Question: I am learning GWT
In in first row of flexTable i have added combobox, combobox , text box , AddButton , Remove button.
On click event of addButton 2 row is added to the flexTable withe same component as first.
( combobox, combobox , text box , AddButton , Remove button.)
ans so on.
now what i have to do is to write a code for removing the row on the click event of removeButton

when click on any add button the similar row is added.
now what i want is when i click removebutton same row show be deleted
How to do that.
---
Edited
'''
public class AdvancePropertySearch extends Composite{
// initialization
public AdvancePropertySearch() {
initWidget(getFlexTable());
}
private FlexTable getFlexTable() {
if (flexTable == null) {
flexTable = new FlexTable();
flexTable.setWidth("1033px");
flexTable.setHeight("100%");
flexTable.setWidget(0, 0, getPropertyList());
flexTable.setWidget(0, 1, getConditionList());
flexTable.setWidget(0, 2, getKeyWord());
flexTable.setWidget(0, 3, getAddbutton());
flexTable.setWidget(0, 4, getRemove());
}
return flexTable;
}
private ListBox getPropertyList() {
propertyList = new ListBox();
propertyList.setWidth("297px");
return propertyList;
}
private ListBox getConditionList() {
conditionList = new ListBox();
conditionList.setWidth("311px");
return conditionList;
}
private TextBox getKeyWord() {
keyWord = new TextBox();
return keyWord;
}
private Button getAddbutton() {
addbutton = new Button("");
addbutton.addClickHandler(new ClickHandler() {
public void onClick(ClickEvent event) {
int i = flexTable.getRowCount();
flexTable.setWidget(i, 0, getPropertyList());
flexTable.setWidget(i, 1, getConditionList());
flexTable.setWidget(i, 2, getKeyWord());
flexTable.setWidget(i, 3, getAddbutton());
flexTable.setWidget(i, 4, getRemove());
remove.setStyleName("cmis-Button-removeOn");
}
});
addbutton.setSize("25px", "25px");
addbutton.setStyleName("cmis-Button-Add");
return addbutton;
}
private Button getRemove() {
remove = new Button("");
remove.addClickHandler(new ClickHandler() {
public void onClick(ClickEvent event) {
TableRowElement tablerow = findNearestParentRow(remove.getElement());
flexTable.removeRow(tablerow.getRowIndex());
}
});
remove.setSize("25px", "25px");
remove.setStyleName("cmis-Button-removeOff");
return remove;
}
'''
'''
com.google.gwt.event.shared.UmbrellaException: One or more exceptions caught, see full set in UmbrellaException#getCauses
at com.google.gwt.event.shared.HandlerManager.fireEvent(HandlerManager.java:129)
at com.google.gwt.user.client.ui.Widget.fireEvent(Widget.java:129)
at com.google.gwt.event.dom.client.DomEvent.fireNativeEvent(DomEvent.java:116)
at com.google.gwt.user.client.ui.Widget.onBrowserEvent(Widget.java:177)
at com.google.gwt.user.client.DOM.dispatchEventImpl(DOM.java:1351)
at com.google.gwt.user.client.DOM.dispatchEvent(DOM.java:1307)
at sun.reflect.GeneratedMethodAccessor49.invoke(Unknown Source)
at sun.reflect.DelegatingMethodAccessorImpl.invoke(DelegatingMethodAccessorImpl.java:25)
at java.lang.reflect.Method.invoke(Method.java:597)
at com.google.gwt.dev.shell.MethodAdaptor.invoke(MethodAdaptor.java:103)
at com.google.gwt.dev.shell.MethodDispatch.invoke(MethodDispatch.java:71)
at com.google.gwt.dev.shell.OophmSessionHandler.invoke(OophmSessionHandler.java:172)
at com.google.gwt.dev.shell.BrowserChannelServer.reactToMessagesWhileWaitingForReturn(BrowserChannelServer.java:337)
at com.google.gwt.dev.shell.BrowserChannelServer.invokeJavascript(BrowserChannelServer.java:218)
at com.google.gwt.dev.shell.ModuleSpaceOOPHM.doInvoke(ModuleSpaceOOPHM.java:136)
at com.google.gwt.dev.shell.ModuleSpace.invokeNative(ModuleSpace.java:561)
at com.google.gwt.dev.shell.ModuleSpace.invokeNativeObject(ModuleSpace.java:269)
at com.google.gwt.dev.shell.JavaScriptHost.invokeNativeObject(JavaScriptHost.java:91)
at com.google.gwt.core.client.impl.Impl.apply(Impl.java)
at com.google.gwt.core.client.impl.Impl.entry0(Impl.java:213)
at sun.reflect.GeneratedMethodAccessor24.invoke(Unknown Source)
at sun.reflect.DelegatingMethodAccessorImpl.invoke(DelegatingMethodAccessorImpl.java:25)
at java.lang.reflect.Method.invoke(Method.java:597)
at com.google.gwt.dev.shell.MethodAdaptor.invoke(MethodAdaptor.java:103)
at com.google.gwt.dev.shell.MethodDispatch.invoke(MethodDispatch.java:71)
at com.google.gwt.dev.shell.OophmSessionHandler.invoke(OophmSessionHandler.java:172)
at com.google.gwt.dev.shell.BrowserChannelServer.reactToMessages(BrowserChannelServer.java:292)
at com.google.gwt.dev.shell.BrowserChannelServer.processConnection(BrowserChannelServer.java:546)
at com.google.gwt.dev.shell.BrowserChannelServer.run(BrowserChannelServer.java:363)
at java.lang.Thread.run(Thread.java:662)
Caused by: com.google.gwt.dev.shell.HostedModeException: Something other than a short was returned from JSNI method '@com.google.gwt.dom.client.Node::getNodeType()': JS value of type undefined, expected short
at com.google.gwt.dev.shell.JsValueGlue.getIntRange(JsValueGlue.java:266)
at com.google.gwt.dev.shell.JsValueGlue.get(JsValueGlue.java:154)
at com.google.gwt.dev.shell.ModuleSpace.invokeNativeShort(ModuleSpace.java:279)
at com.google.gwt.dev.shell.JavaScriptHost.invokeNativeShort(JavaScriptHost.java:99)
at com.google.gwt.dom.client.Node$.getNodeType$(Node.java)
at com.client.GUI.AdvancePropertySearch.findNearestParentNodeByType(AdvancePropertySearch.java:136)
at com.client.GUI.AdvancePropertySearch.findNearestParentRow(AdvancePropertySearch.java:104)
at com.client.GUI.AdvancePropertySearch$2.onClick(AdvancePropertySearch.java:90)
at com.google.gwt.event.dom.client.ClickEvent.dispatch(ClickEvent.java:54)
at com.google.gwt.event.dom.client.ClickEvent.dispatch(ClickEvent.java:1)
at com.google.gwt.event.shared.GwtEvent.dispatch(GwtEvent.java:1)
at com.google.web.bindery.event.shared.EventBus.dispatchEvent(EventBus.java:40)
at com.google.web.bindery.event.shared.SimpleEventBus.doFire(SimpleEventBus.java:193)
at com.google.web.bindery.event.shared.SimpleEventBus.fireEvent(SimpleEventBus.java:88)
at com.google.gwt.event.shared.HandlerManager.fireEvent(HandlerManager.java:127)
at com.google.gwt.user.client.ui.Widget.fireEvent(Widget.java:129)
at com.google.gwt.event.dom.client.DomEvent.fireNativeEvent(DomEvent.java:116)
at com.google.gwt.user.client.ui.Widget.onBrowserEvent(Widget.java:177)
at com.google.gwt.user.client.DOM.dispatchEventImpl(DOM.java:1351)
at com.google.gwt.user.client.DOM.dispatchEvent(DOM.java:1307)
at sun.reflect.GeneratedMethodAccessor49.invoke(Unknown Source)
'''
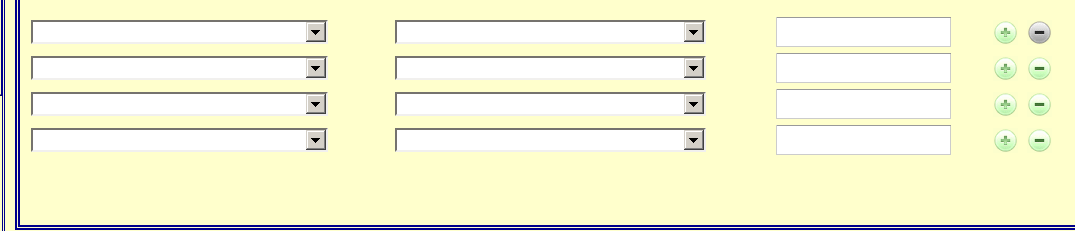
Answer: When you catch onClick event from "remove" button you need to find out in which row you are so for finding the nearest row you may use a function below (with respect you don't have a table in your cell with "remove" button):
'''
public static TableRowElement findNearestParentRow(Node node)
{
Node element = findNearestParentNodeByType(node, "tr");
if (element != null)
{
return element.cast();
}
return null;
}
public static Node findNearestParentNodeByType(Node node, String nodeType)
{
while ((node != null))
{
if (Element.is(node))
{
Element elem = Element.as(node);
String tagName = elem.getTagName();
if (nodeType.equalsIgnoreCase(tagName))
{
return elem.cast();
}
}
node = node.getParentNode();
}
return null;
}
'''
In your onClick you can get the rowId:
'''
TableRowElement tableRow = findNearestParentRow(removeButton.getElement());
flexTable.removeRow(tableRow.getRowIndex());
'''